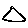
Label: triangle